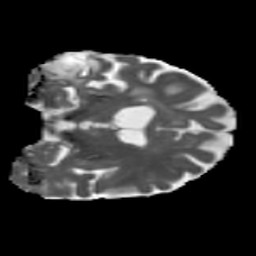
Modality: MD
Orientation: coronal
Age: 68
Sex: female
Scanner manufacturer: siemens
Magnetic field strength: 3 T
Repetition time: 5.47 s
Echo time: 0.0854 s